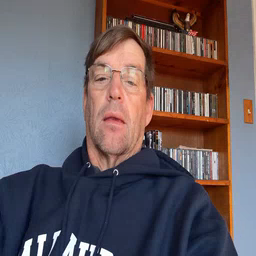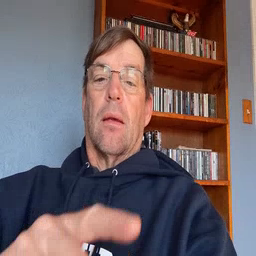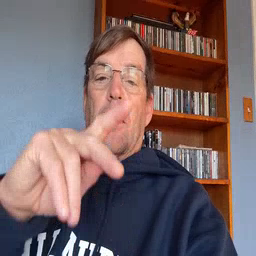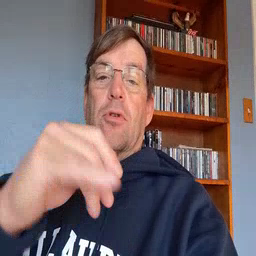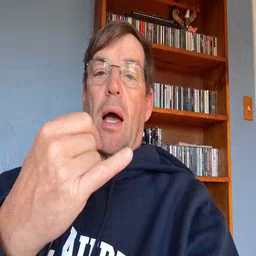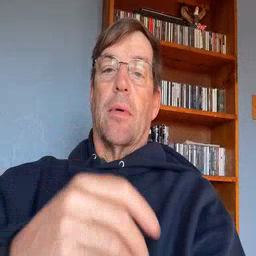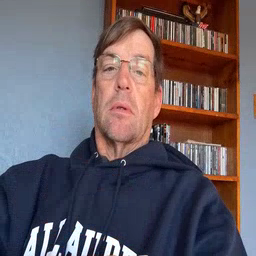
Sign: pajamas